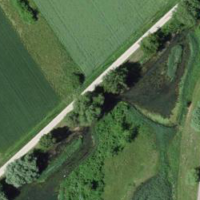
EUNIS habitat code: 21
Species observed at this site:
Saxicola rubicola